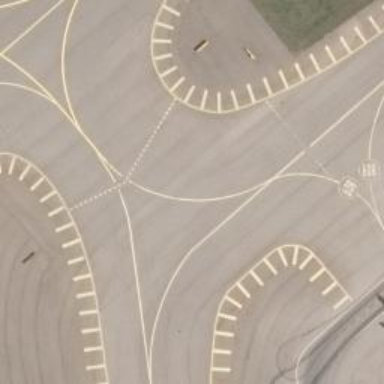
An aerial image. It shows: View of taxiway at the airport.